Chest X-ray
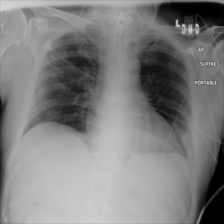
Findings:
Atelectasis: positive
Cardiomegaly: negative
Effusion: negative
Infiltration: positive
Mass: negative
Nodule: negative
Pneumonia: negative
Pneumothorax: negative
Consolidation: negative
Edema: negative
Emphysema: negative
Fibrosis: negative
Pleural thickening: negative
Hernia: negative